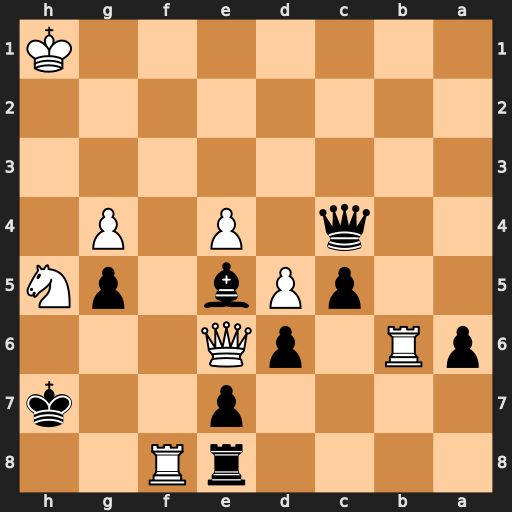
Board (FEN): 4rR2/4p2k/pR1pQ3/2pPb1pN/2q1P1P1/8/8/7K
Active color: b
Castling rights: -
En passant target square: -
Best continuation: Qxe4+ Kg1 Bd4+